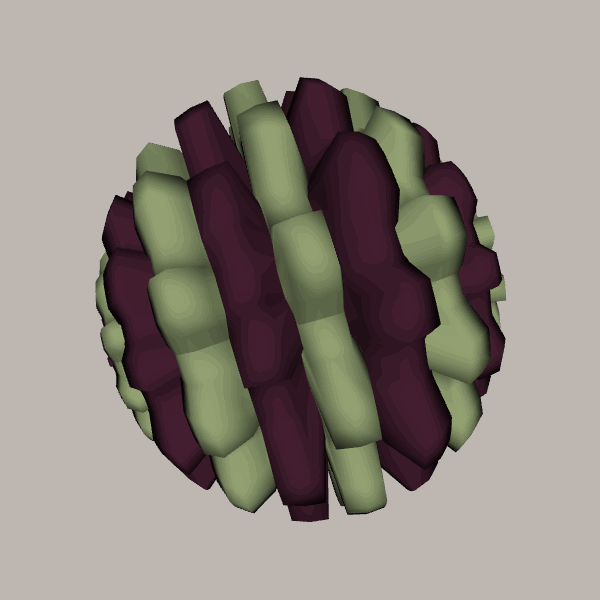
Background: light